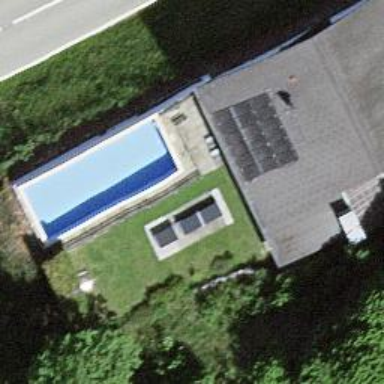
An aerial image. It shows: Swimming pool located in leisure land.